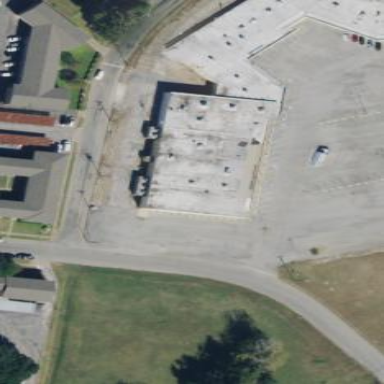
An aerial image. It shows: Supermarket building.